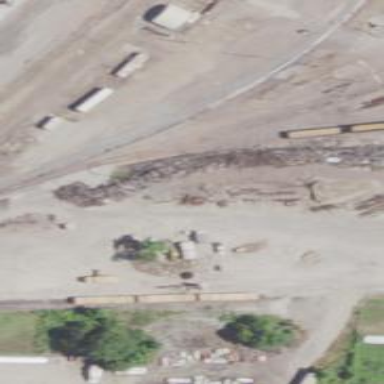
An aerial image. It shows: Railway yard.